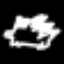
Label: octagon